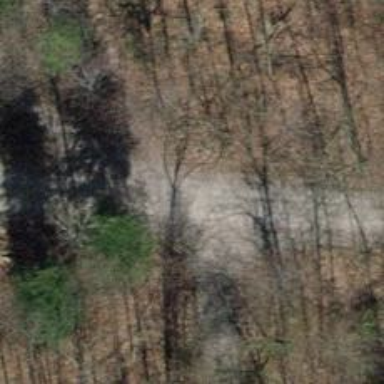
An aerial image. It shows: Dirt path.